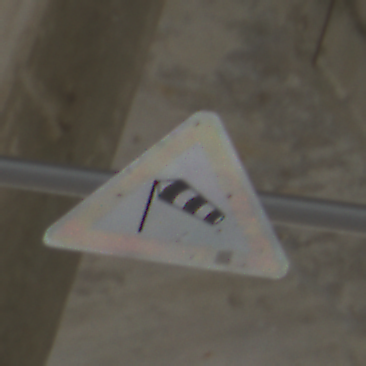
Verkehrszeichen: SeitenwindVonLinks
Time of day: MorningAfternoon
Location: Roofed (Suburban)
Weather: PartlyCloudy
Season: Winter
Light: Natural